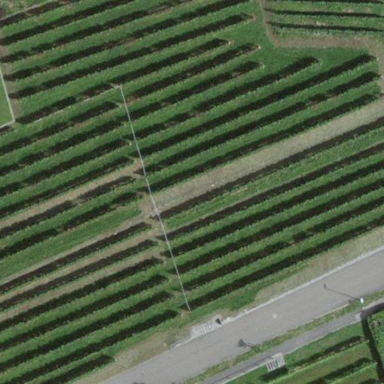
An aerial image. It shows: Vineyard.